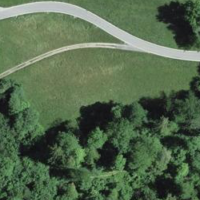
EUNIS habitat code: 44
Species observed at this site:
Gryllus campestris